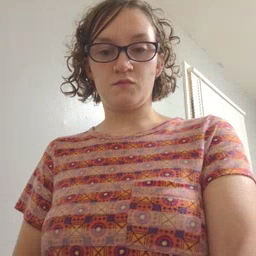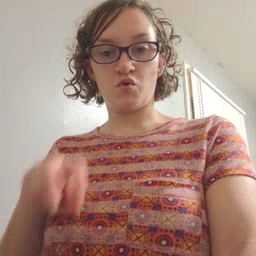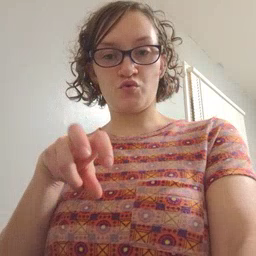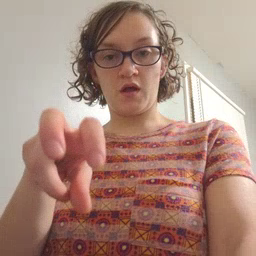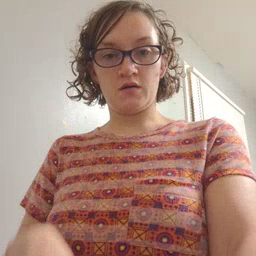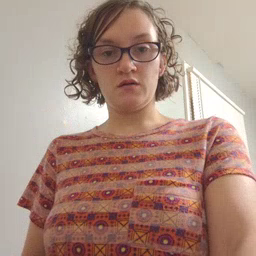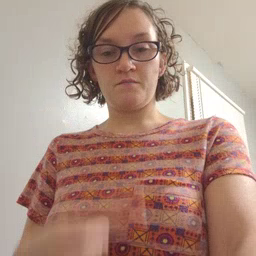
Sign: ride